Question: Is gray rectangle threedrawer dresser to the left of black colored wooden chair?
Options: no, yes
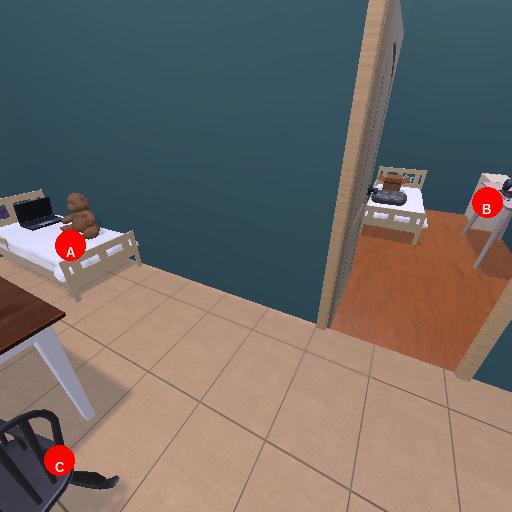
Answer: no